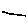
Label: line